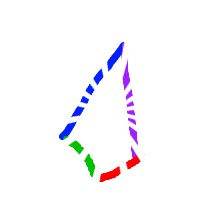
Shape: kite